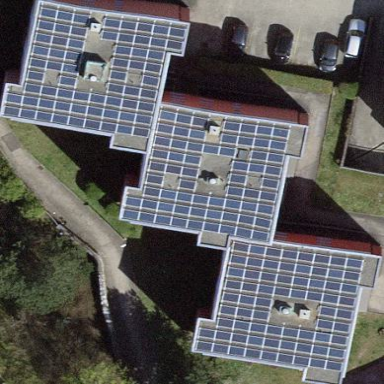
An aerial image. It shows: Solar power generator with photovoltaic panels.